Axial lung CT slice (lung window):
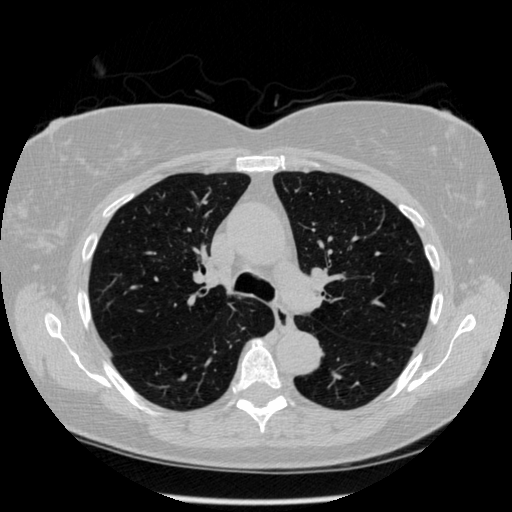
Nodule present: no